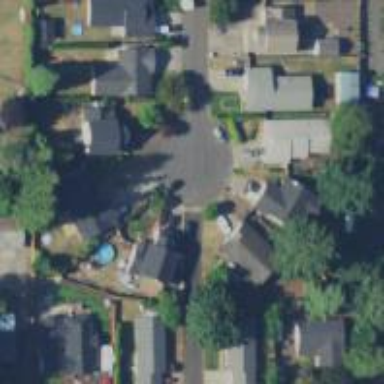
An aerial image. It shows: Residential road with sidewalk on the left.